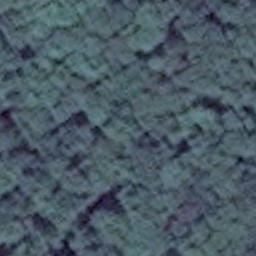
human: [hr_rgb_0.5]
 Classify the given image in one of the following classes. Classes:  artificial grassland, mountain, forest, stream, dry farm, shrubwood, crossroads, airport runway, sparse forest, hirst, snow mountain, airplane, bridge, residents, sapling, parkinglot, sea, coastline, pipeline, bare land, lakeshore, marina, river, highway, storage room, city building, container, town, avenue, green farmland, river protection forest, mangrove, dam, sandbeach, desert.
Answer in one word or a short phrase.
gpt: forest